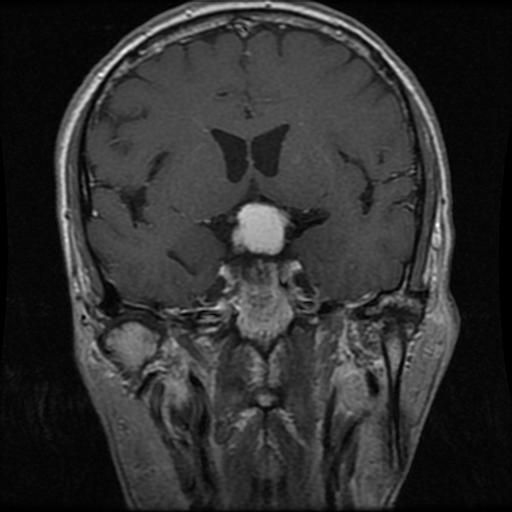
Label: meningioma